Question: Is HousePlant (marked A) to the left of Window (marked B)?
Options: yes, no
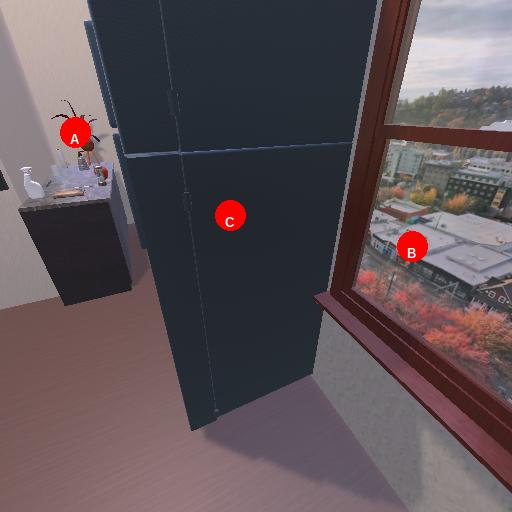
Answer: yes